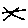
Label: line